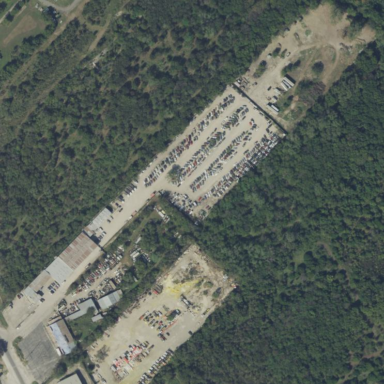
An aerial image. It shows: Industrial area designated as auto wrecker yard.